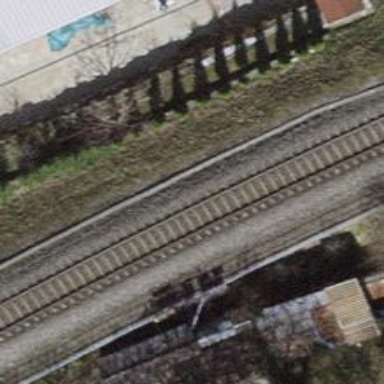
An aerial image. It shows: Railway with electrified contact lines.